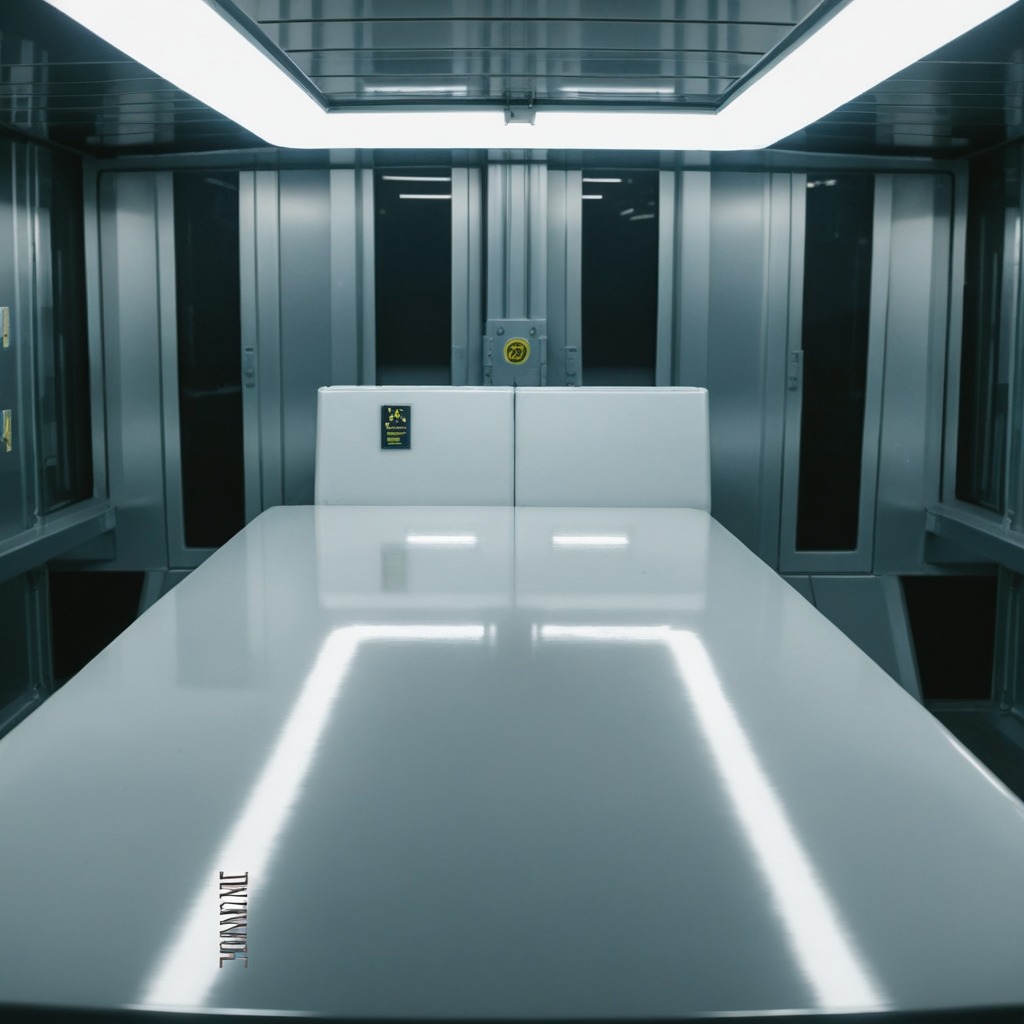
A coiled metal spring is lying on the high-gloss table.